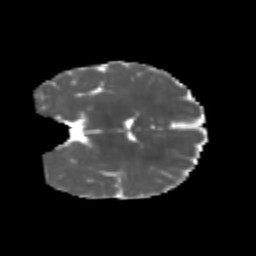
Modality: MD
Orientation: coronal
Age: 6
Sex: female
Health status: healthy